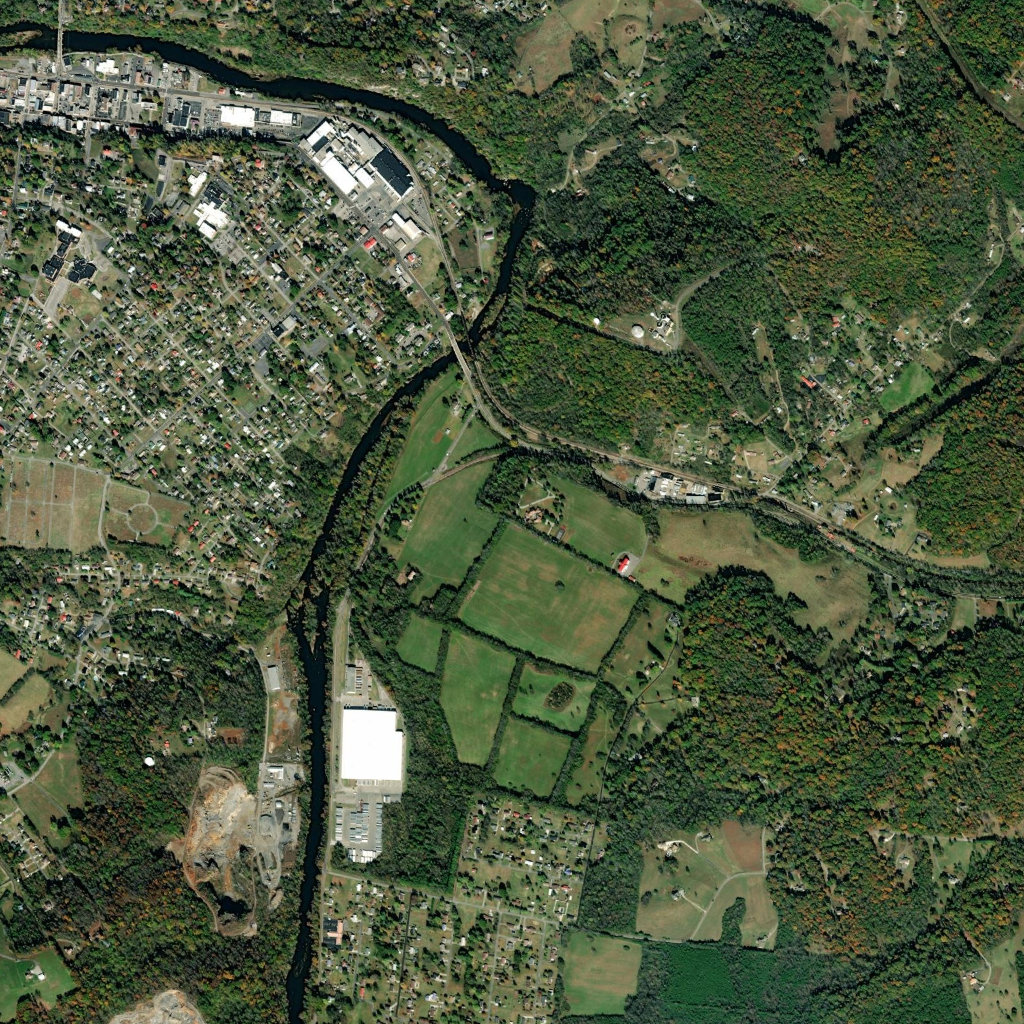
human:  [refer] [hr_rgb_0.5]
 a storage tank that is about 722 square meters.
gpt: <box>[[61, 32, 62, 33, 0]]</box>